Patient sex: M
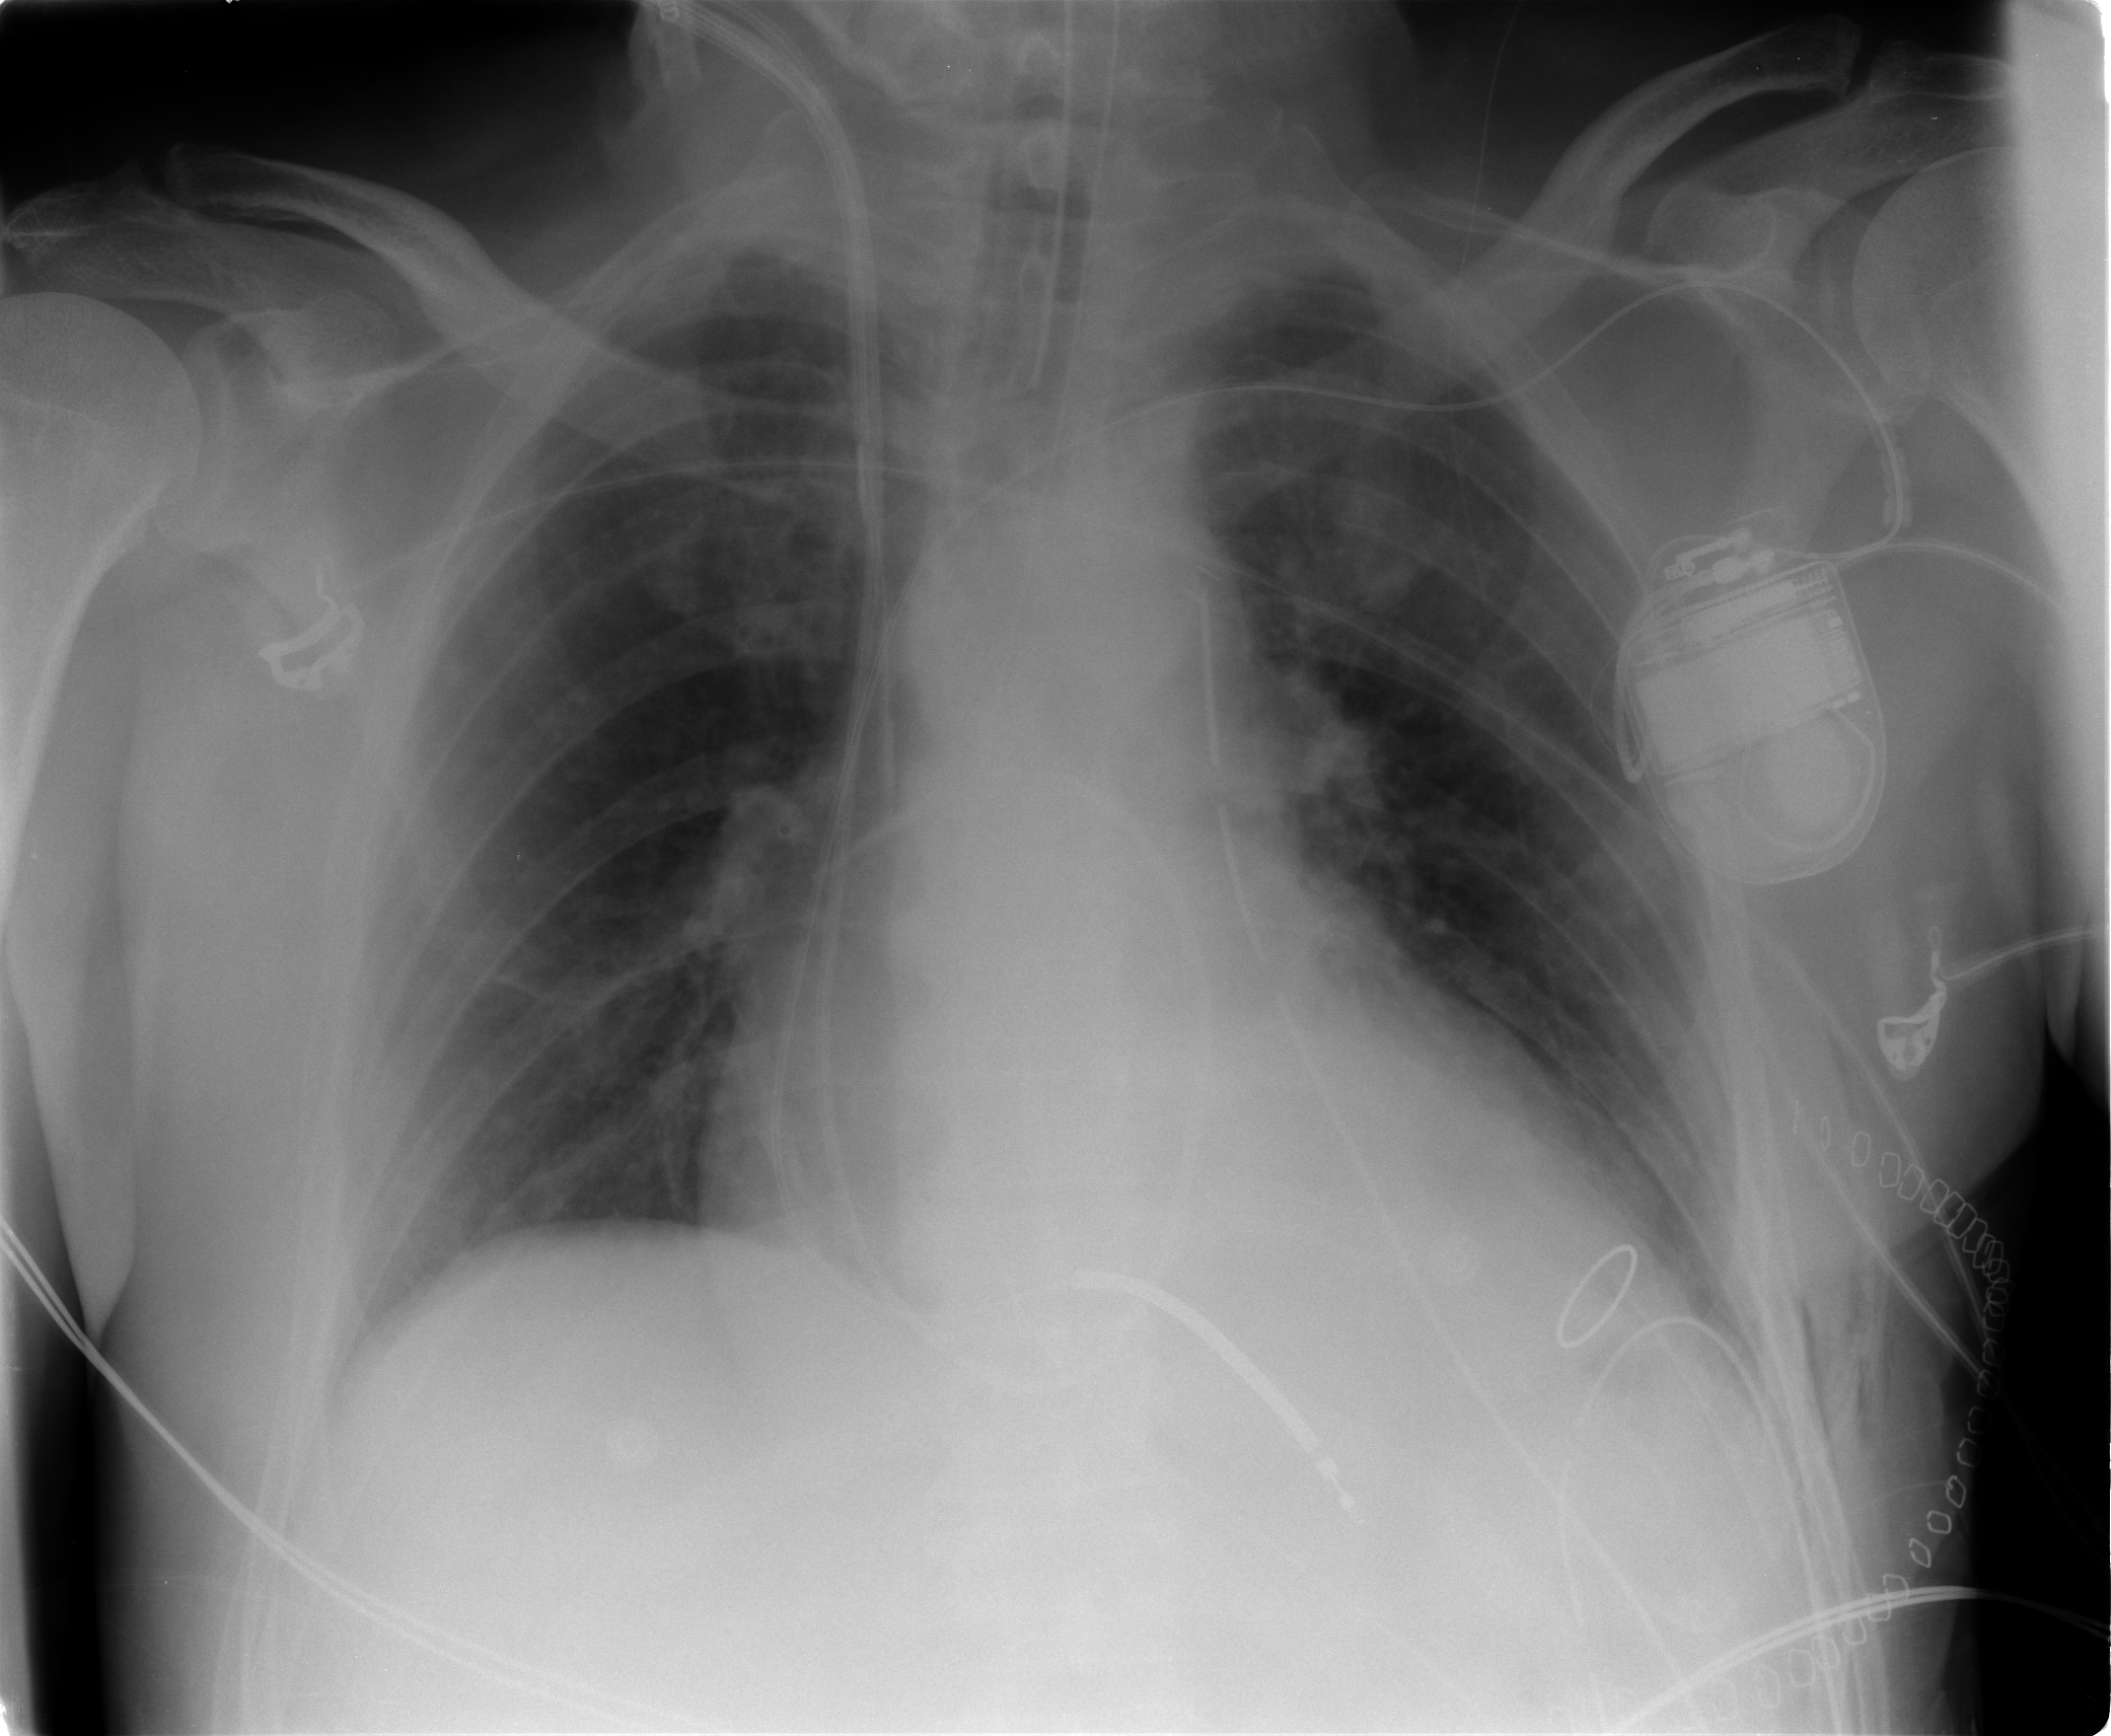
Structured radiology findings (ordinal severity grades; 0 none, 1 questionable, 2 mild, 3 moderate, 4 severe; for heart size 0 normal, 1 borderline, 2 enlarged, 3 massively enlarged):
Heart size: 2
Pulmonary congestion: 0
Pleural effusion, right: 0
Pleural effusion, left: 0
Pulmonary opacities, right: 0
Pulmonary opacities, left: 0
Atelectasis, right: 0
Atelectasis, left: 1